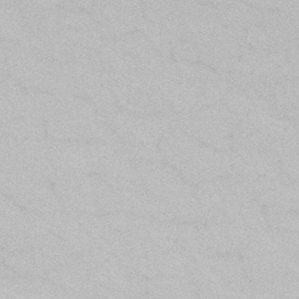
Label: frost